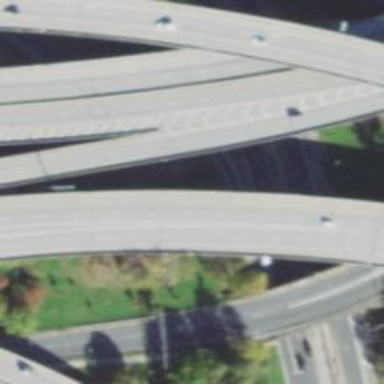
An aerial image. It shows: Bridge on motorway link.